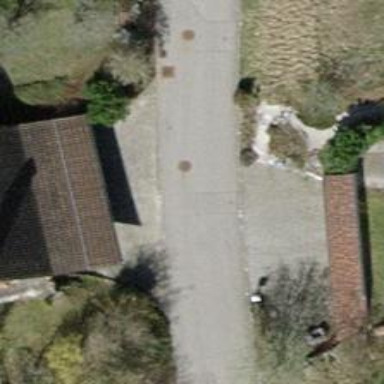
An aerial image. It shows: Unclassified road with asphalt surface.